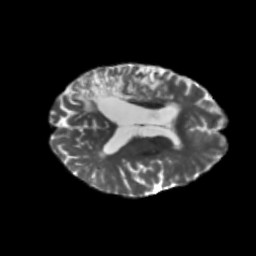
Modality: T2w
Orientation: axial
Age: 69
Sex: female
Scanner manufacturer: siemens
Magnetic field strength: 3 T
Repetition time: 5.47 s
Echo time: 0.0854 s